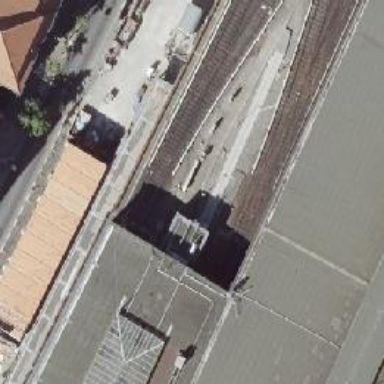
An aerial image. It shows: Railway switch with the turnout on the right side.